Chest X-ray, AP view. Patient: 39 years old, sex F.
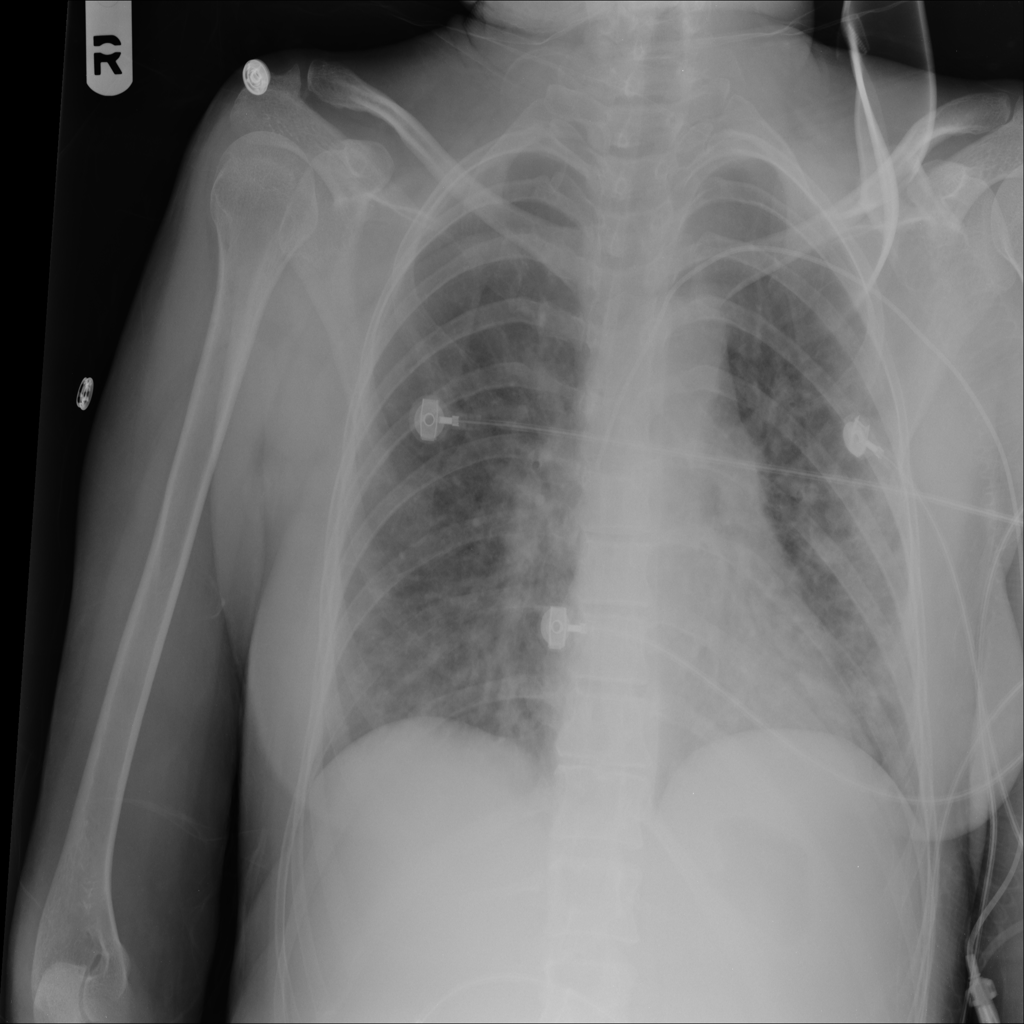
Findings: No Finding